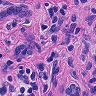
Metastatic tissue present: yes